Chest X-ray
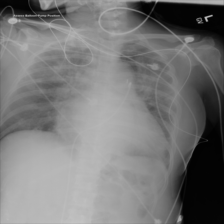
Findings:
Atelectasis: negative
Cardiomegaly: negative
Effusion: negative
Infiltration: negative
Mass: negative
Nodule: negative
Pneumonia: negative
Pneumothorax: negative
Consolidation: negative
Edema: negative
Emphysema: negative
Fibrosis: negative
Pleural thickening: negative
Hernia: negative